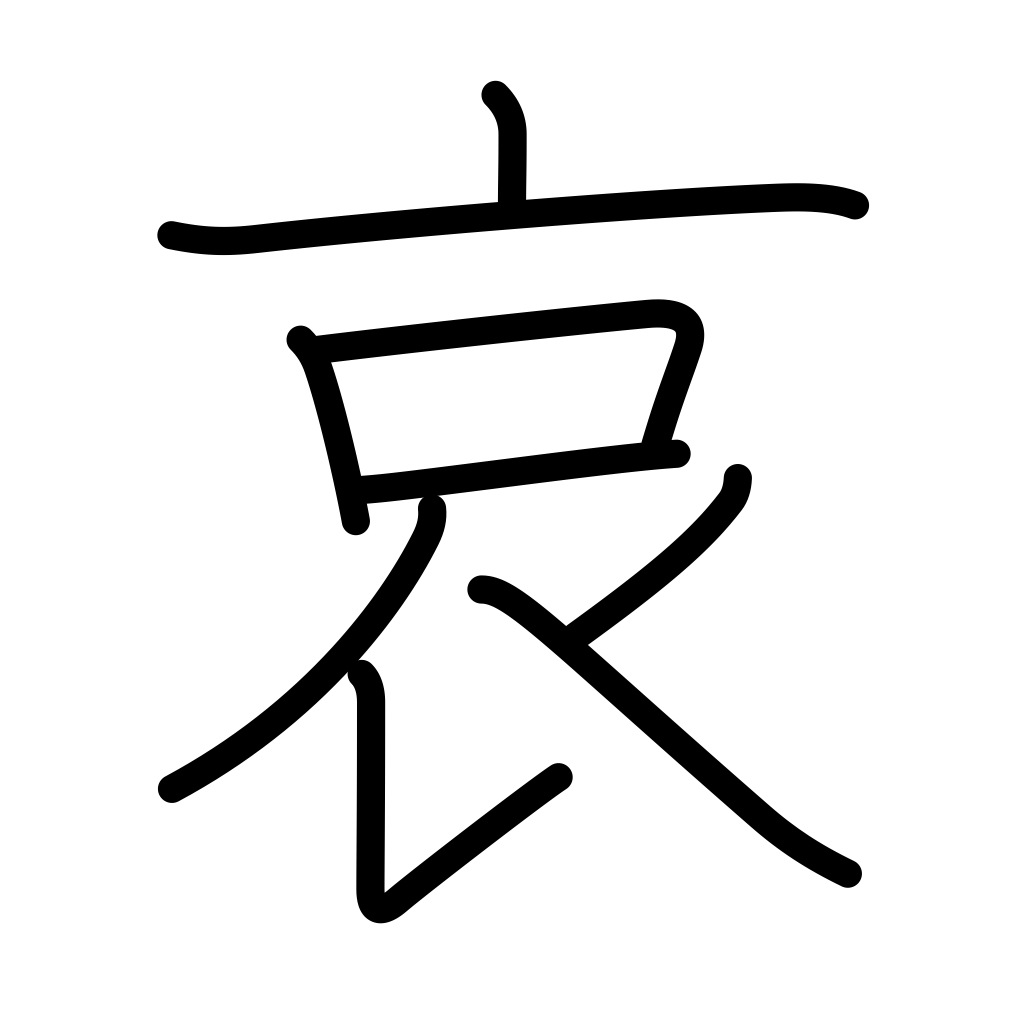
Meaning: pathetic, grief, sorrow, pathos, pity, sympathize